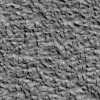
Atmospheric dust classification: not_dusty